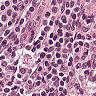
Metastatic tissue present: no